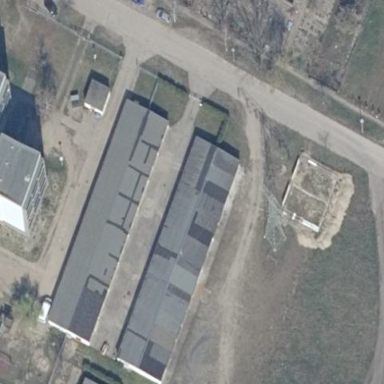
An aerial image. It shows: Group of garages.